Aerial crown-view tile of a tropical tree (Barro Colorado Island, Panama), acquired 20240611:
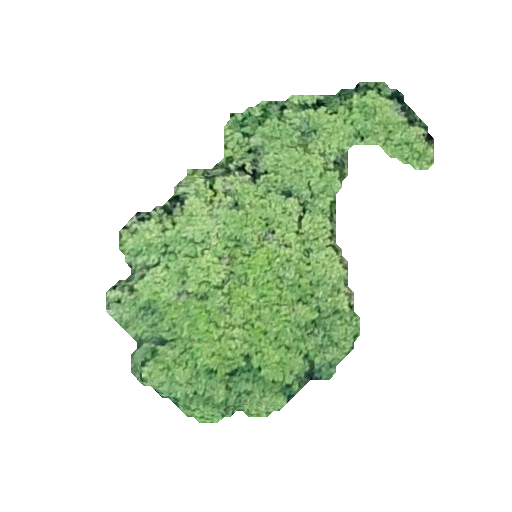
Species: Sloanea terniflora
GBIF accepted scientific name: Sloanea terniflora
Crown area: 96.918 m²